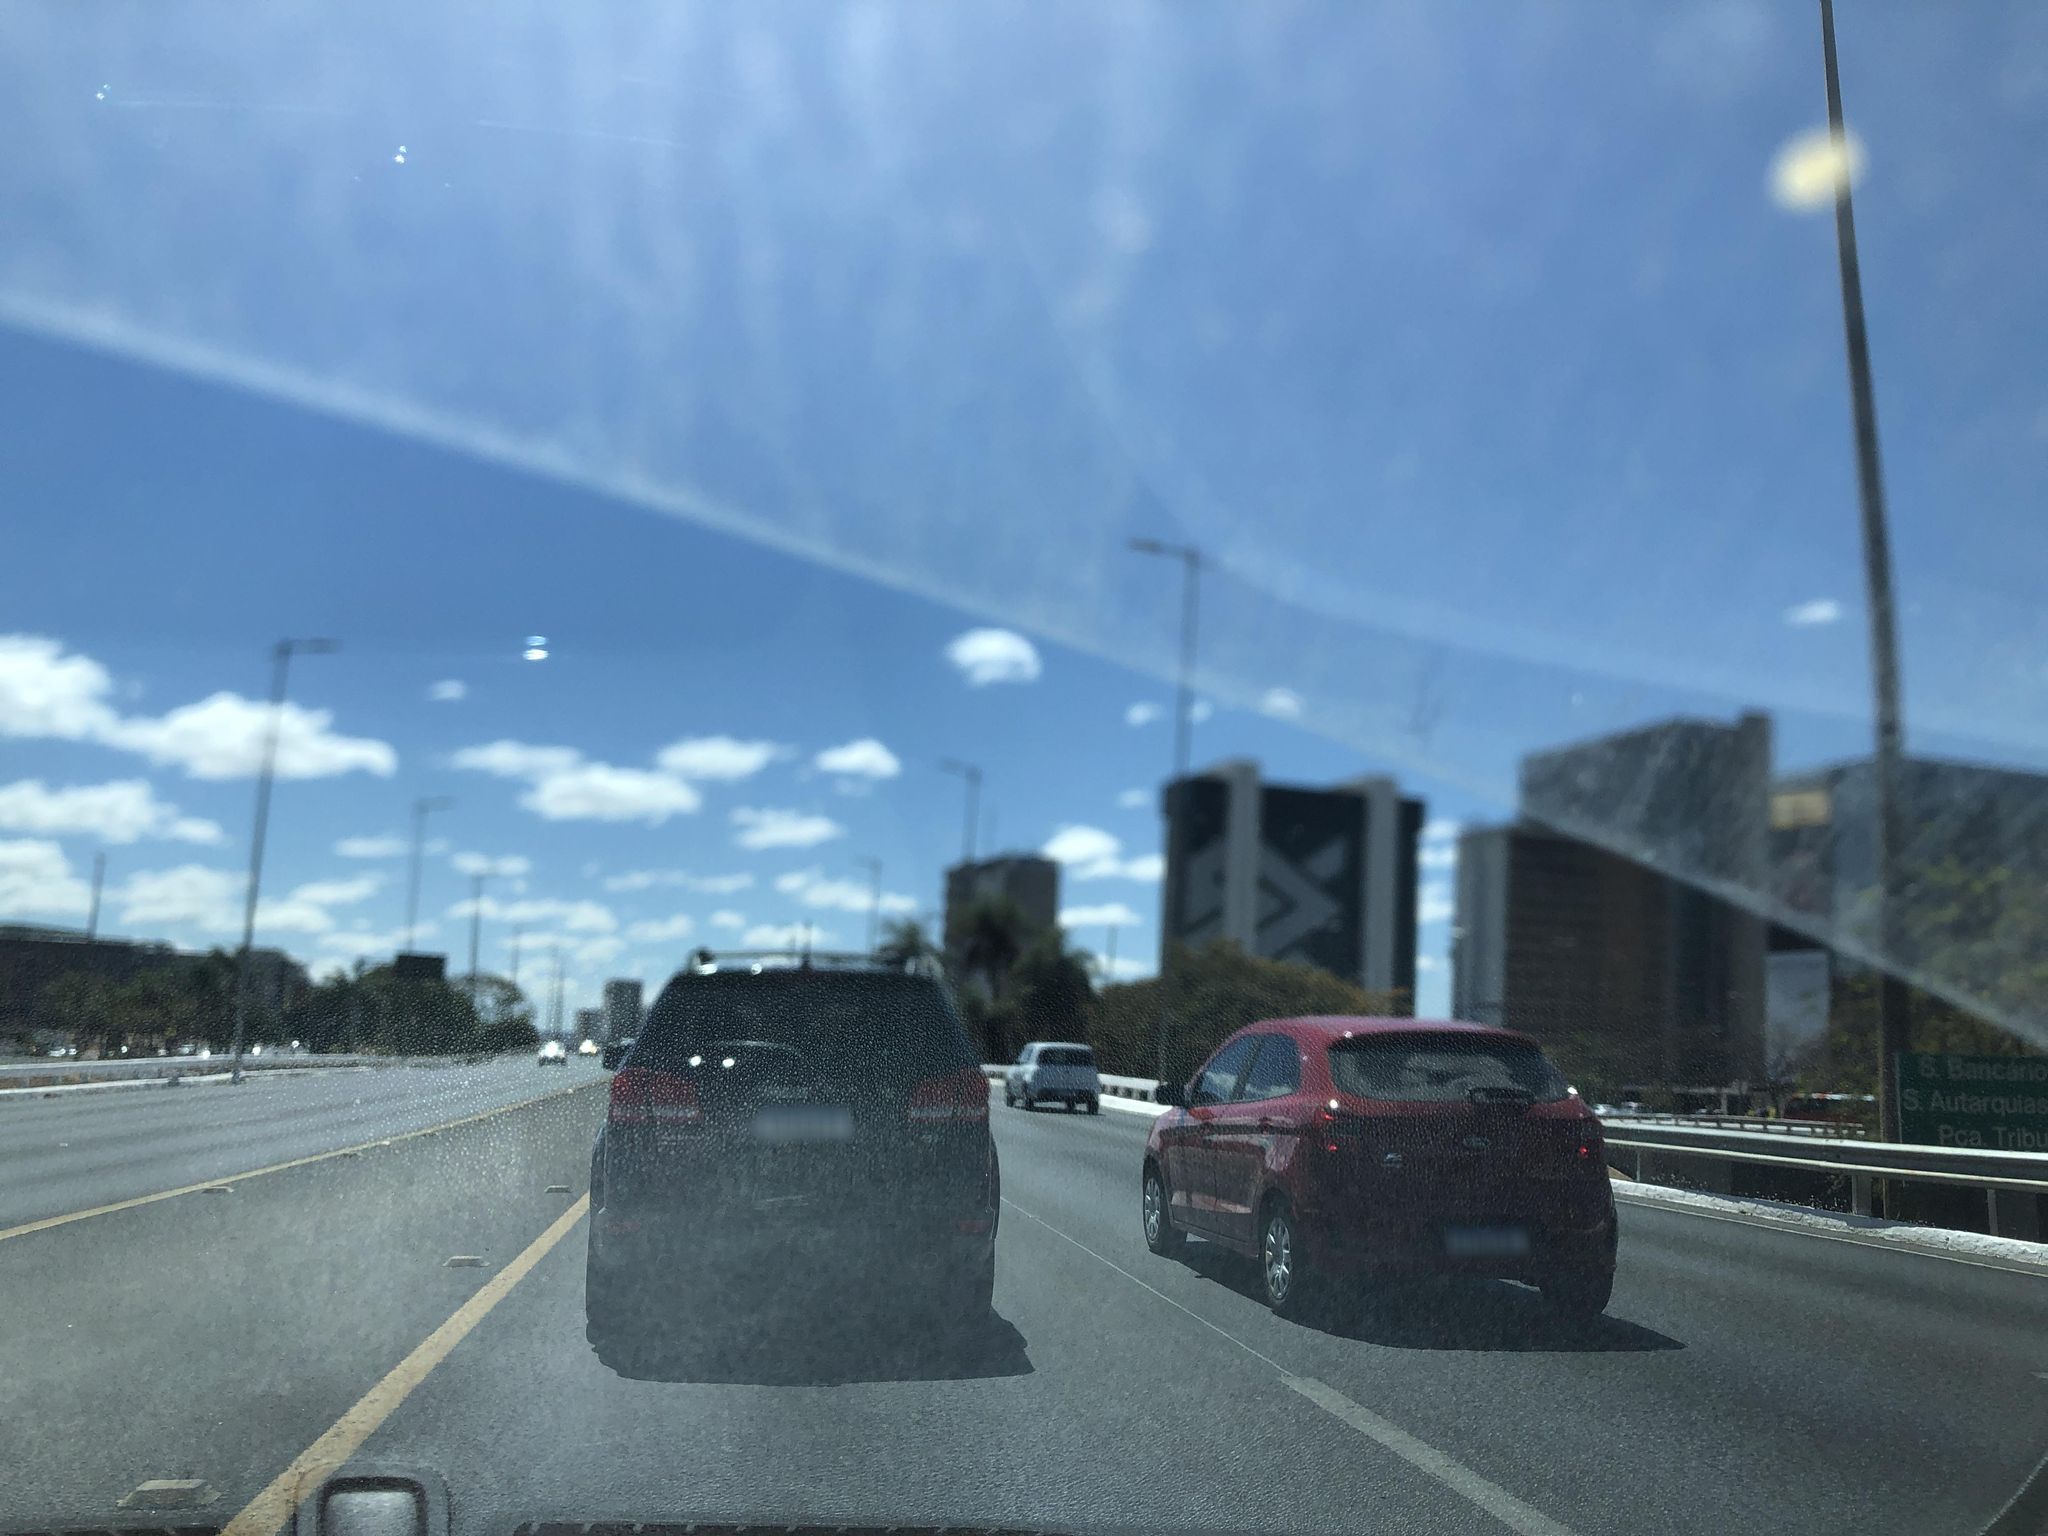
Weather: snowy
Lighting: day
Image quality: good
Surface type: driving surface
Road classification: trunk
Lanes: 3
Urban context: urban centre
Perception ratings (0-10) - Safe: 1.63, Lively: 3.37, Beautiful: 0.56, Boring: 2.57, Depressing: 5.43, Wealthy: 2.29